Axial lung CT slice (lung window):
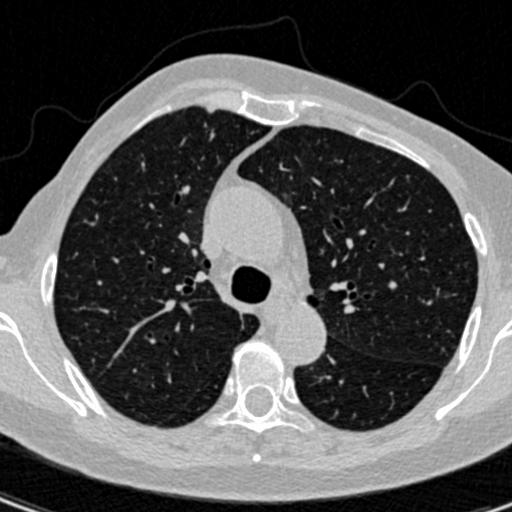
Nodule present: no